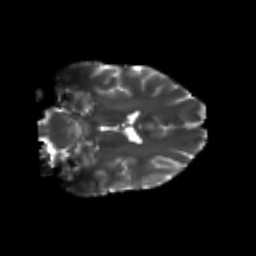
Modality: T2w
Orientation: coronal
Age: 24
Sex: male
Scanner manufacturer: siemens
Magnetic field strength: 3 T
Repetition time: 3.5 s
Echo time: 0.104 s